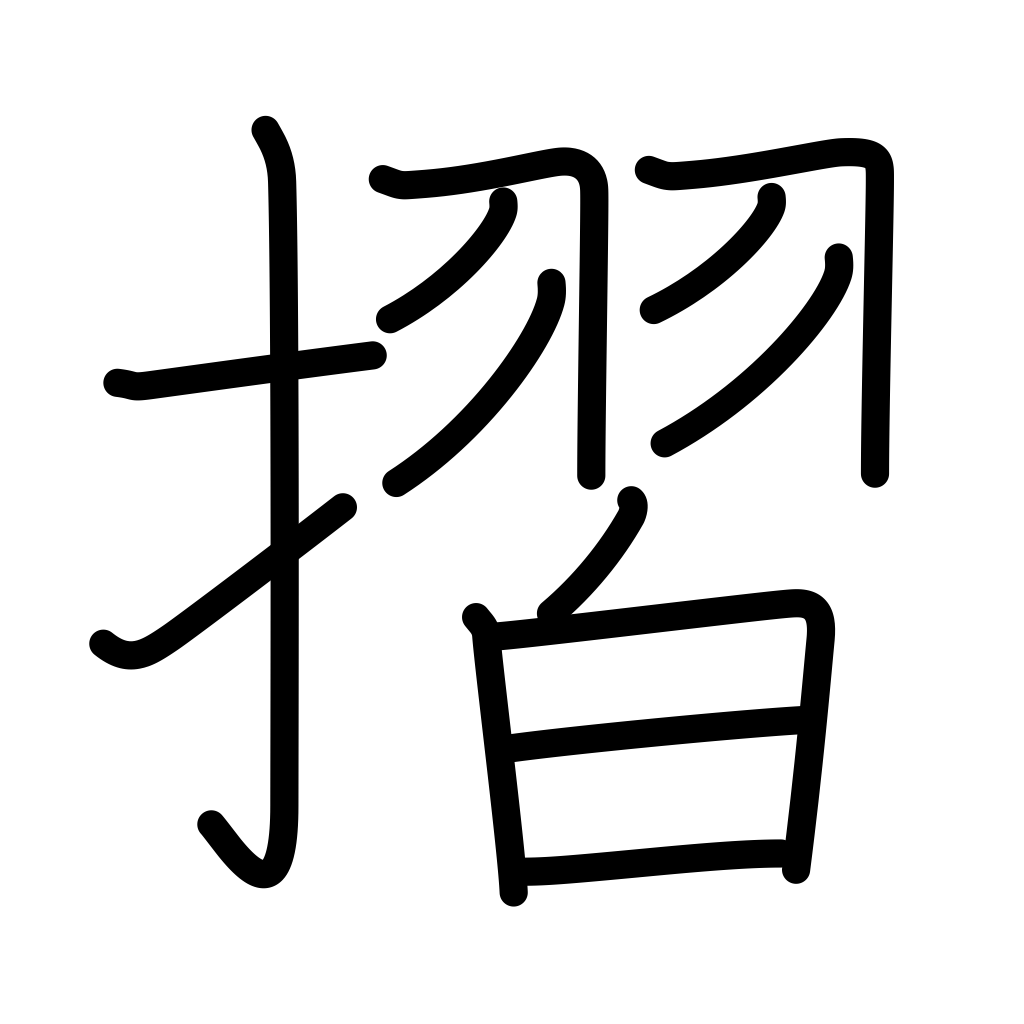
Meaning: rub, fold